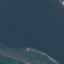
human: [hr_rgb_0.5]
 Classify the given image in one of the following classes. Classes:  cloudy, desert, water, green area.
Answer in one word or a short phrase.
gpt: water